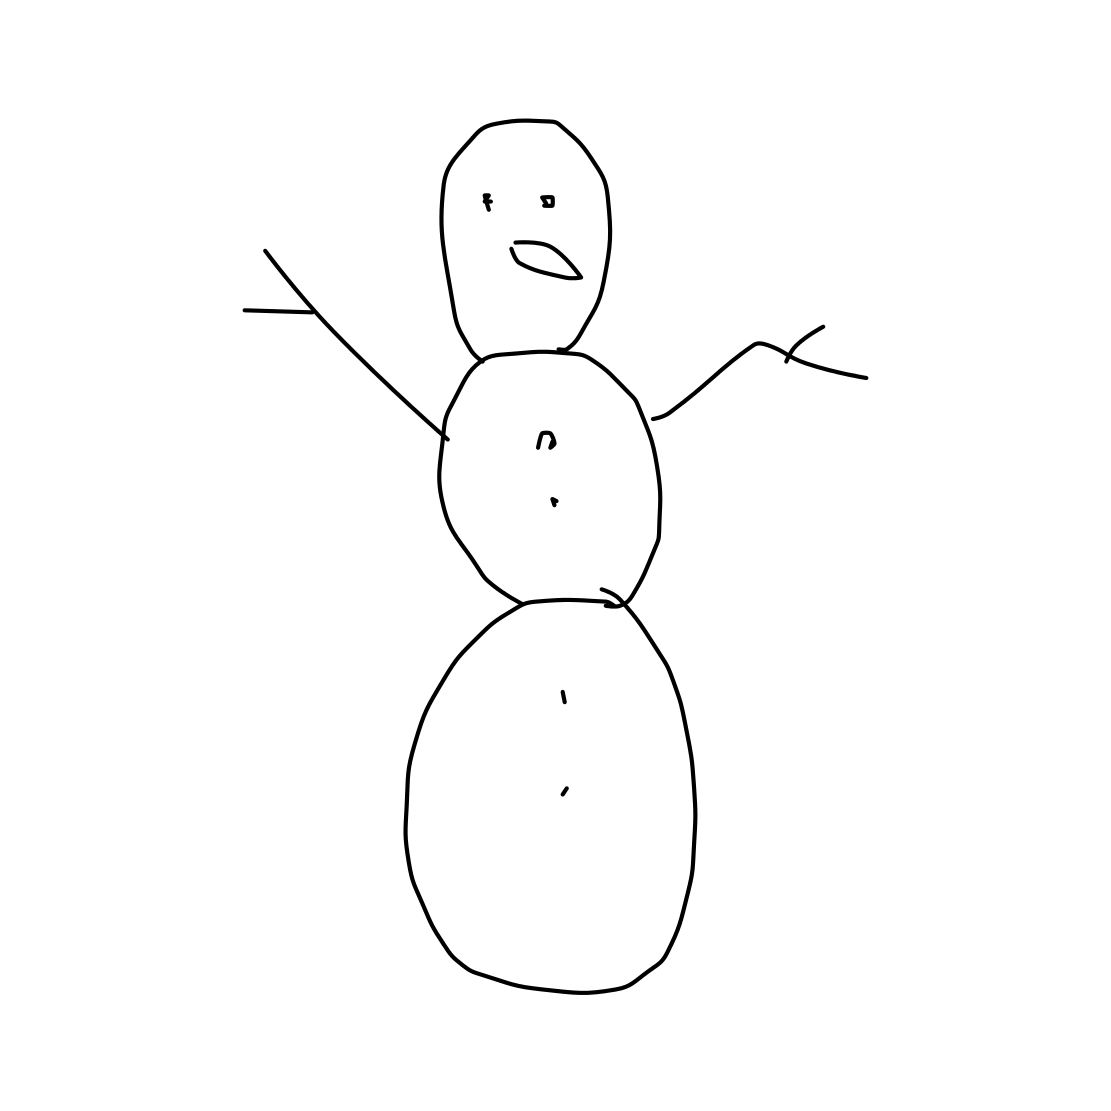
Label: snowman